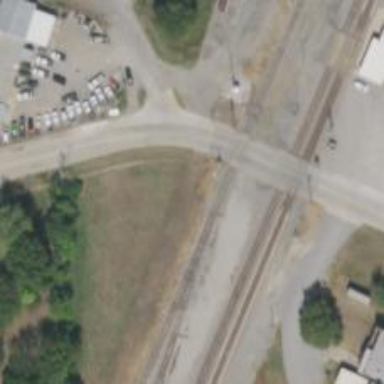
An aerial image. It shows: Railway level crossing.